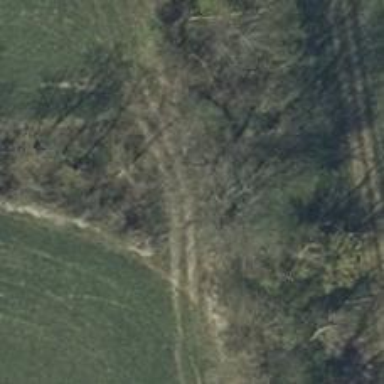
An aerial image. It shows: Row of deciduous broadleaved trees.